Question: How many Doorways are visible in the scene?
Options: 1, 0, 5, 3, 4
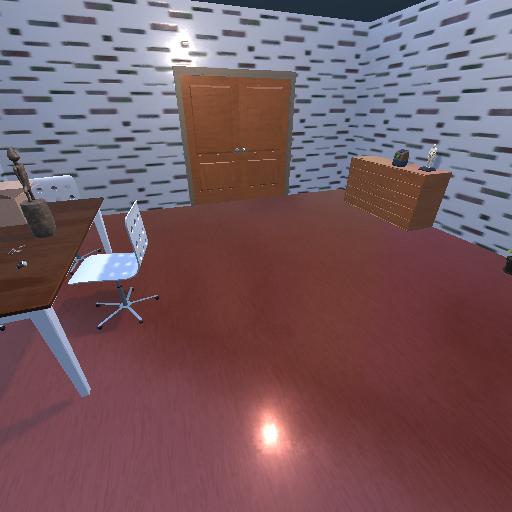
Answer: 1